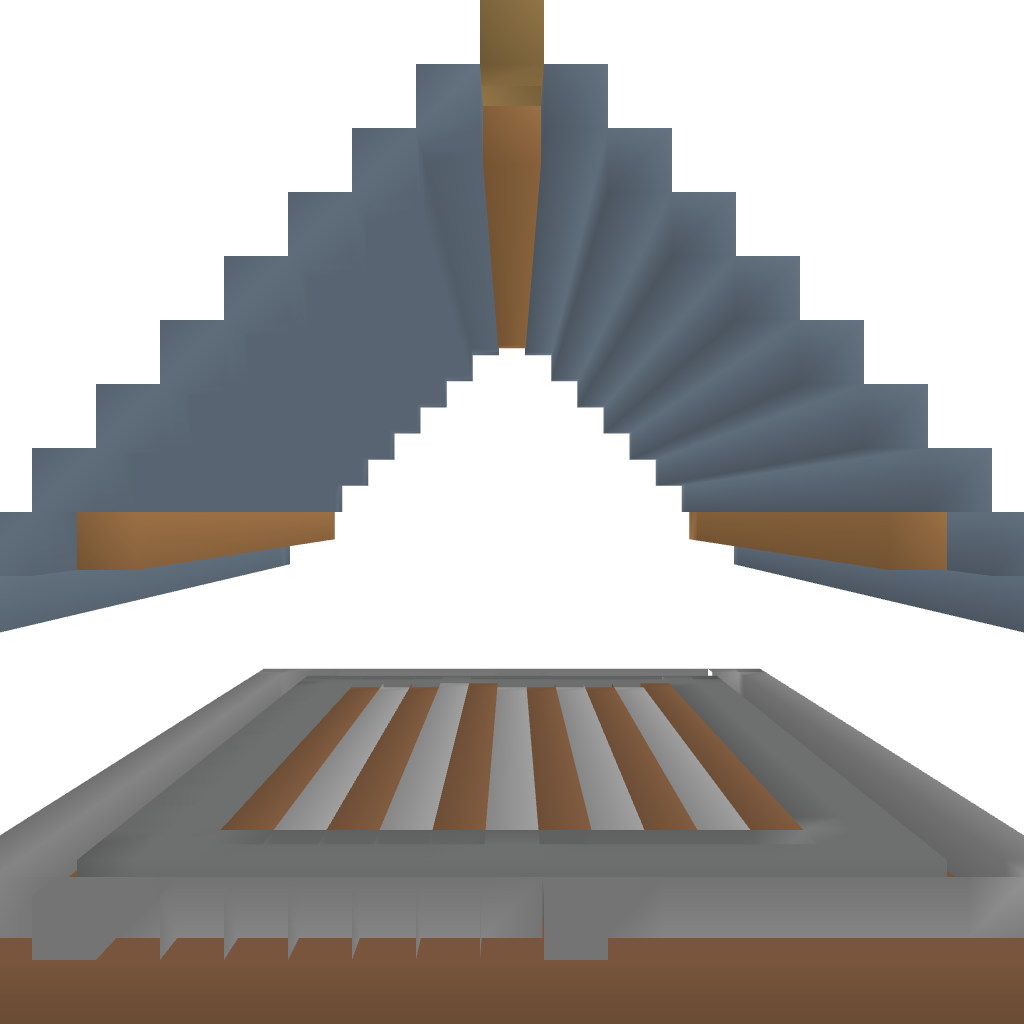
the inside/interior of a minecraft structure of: Greenhouse